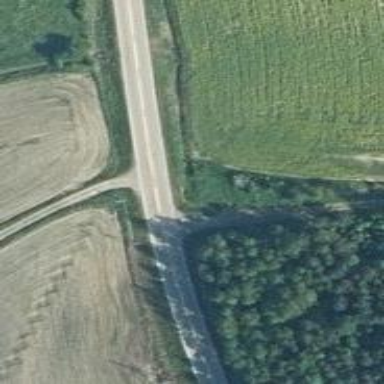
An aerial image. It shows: Tertiary road with asphalt surface.